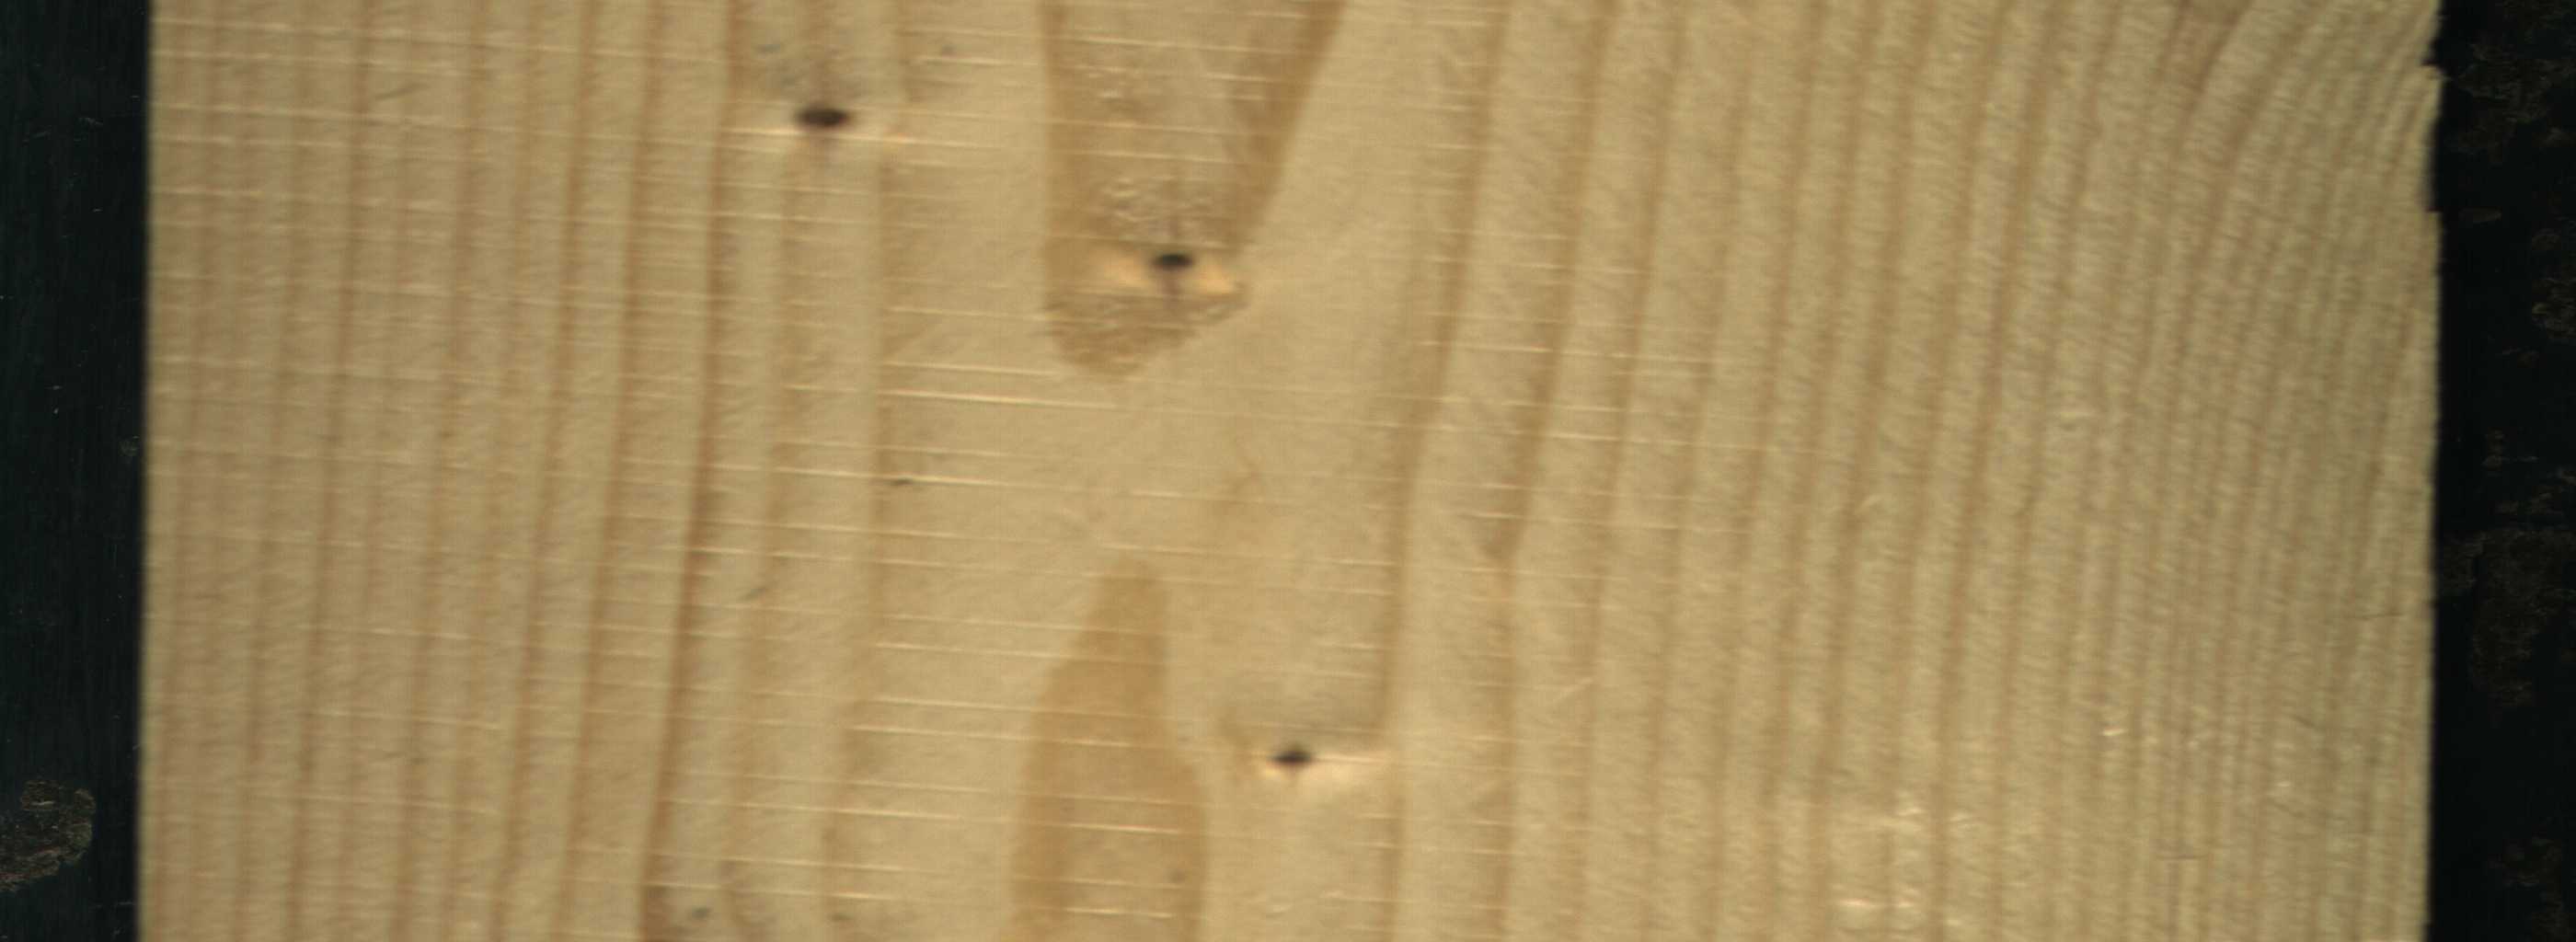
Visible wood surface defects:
Live_Knot
Live_Knot